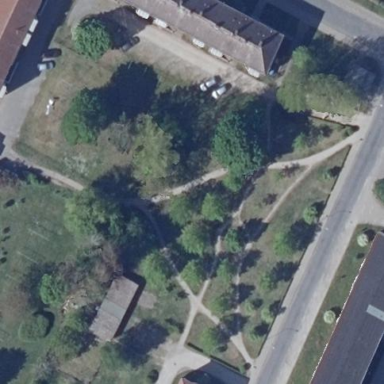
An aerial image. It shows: Village green park area.